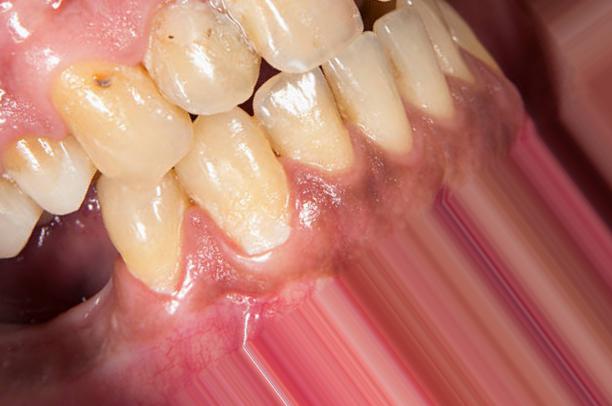
Condition: Caries